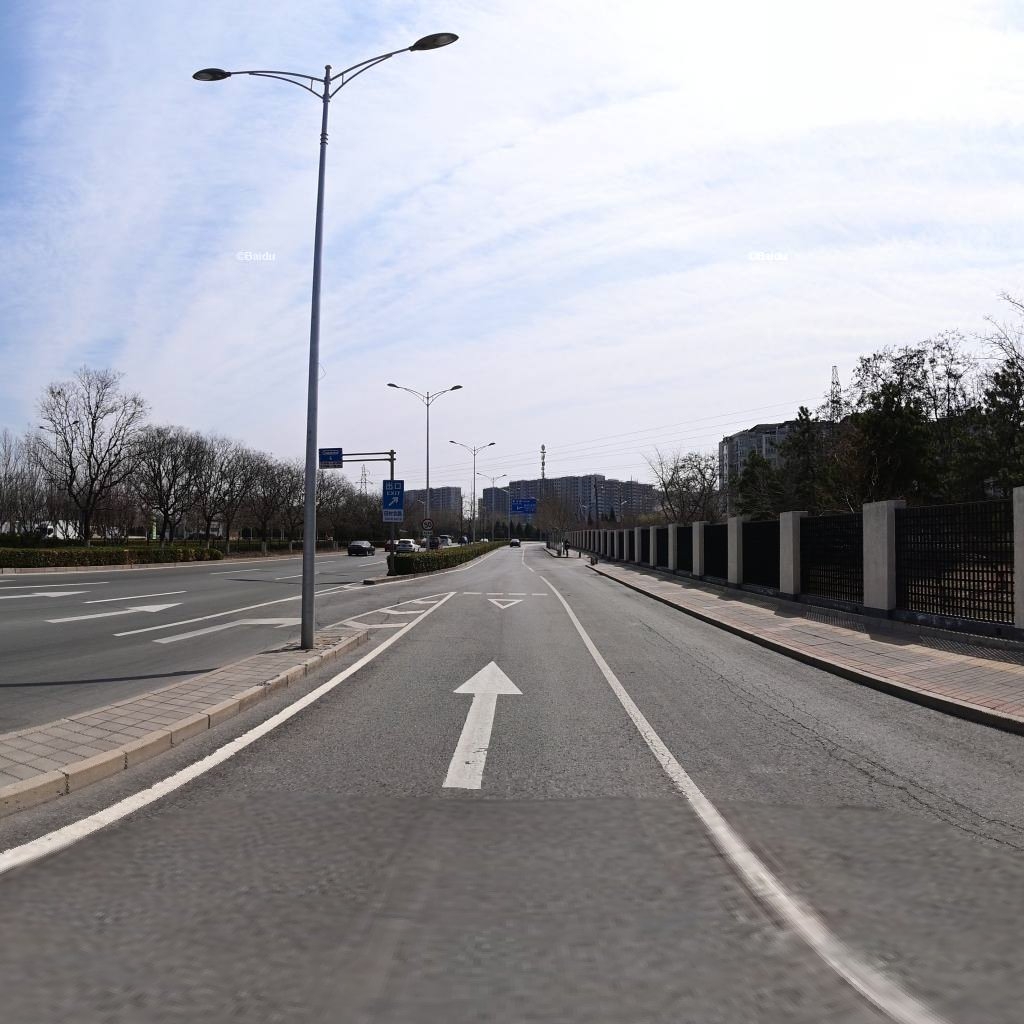
Region: Haidian
Road damage annotations: alligator crack